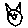
Label: cat